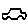
Label: car